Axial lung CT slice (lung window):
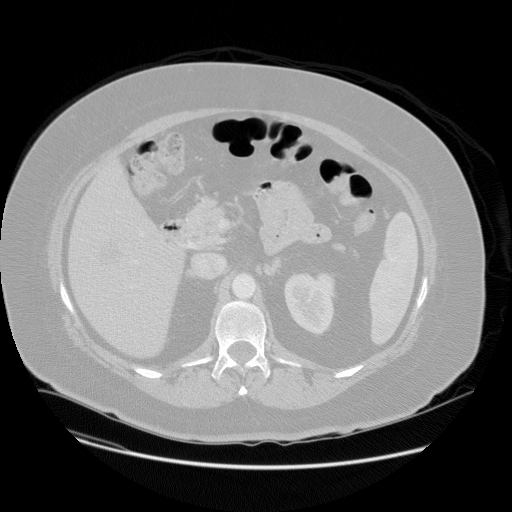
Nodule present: no